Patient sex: F
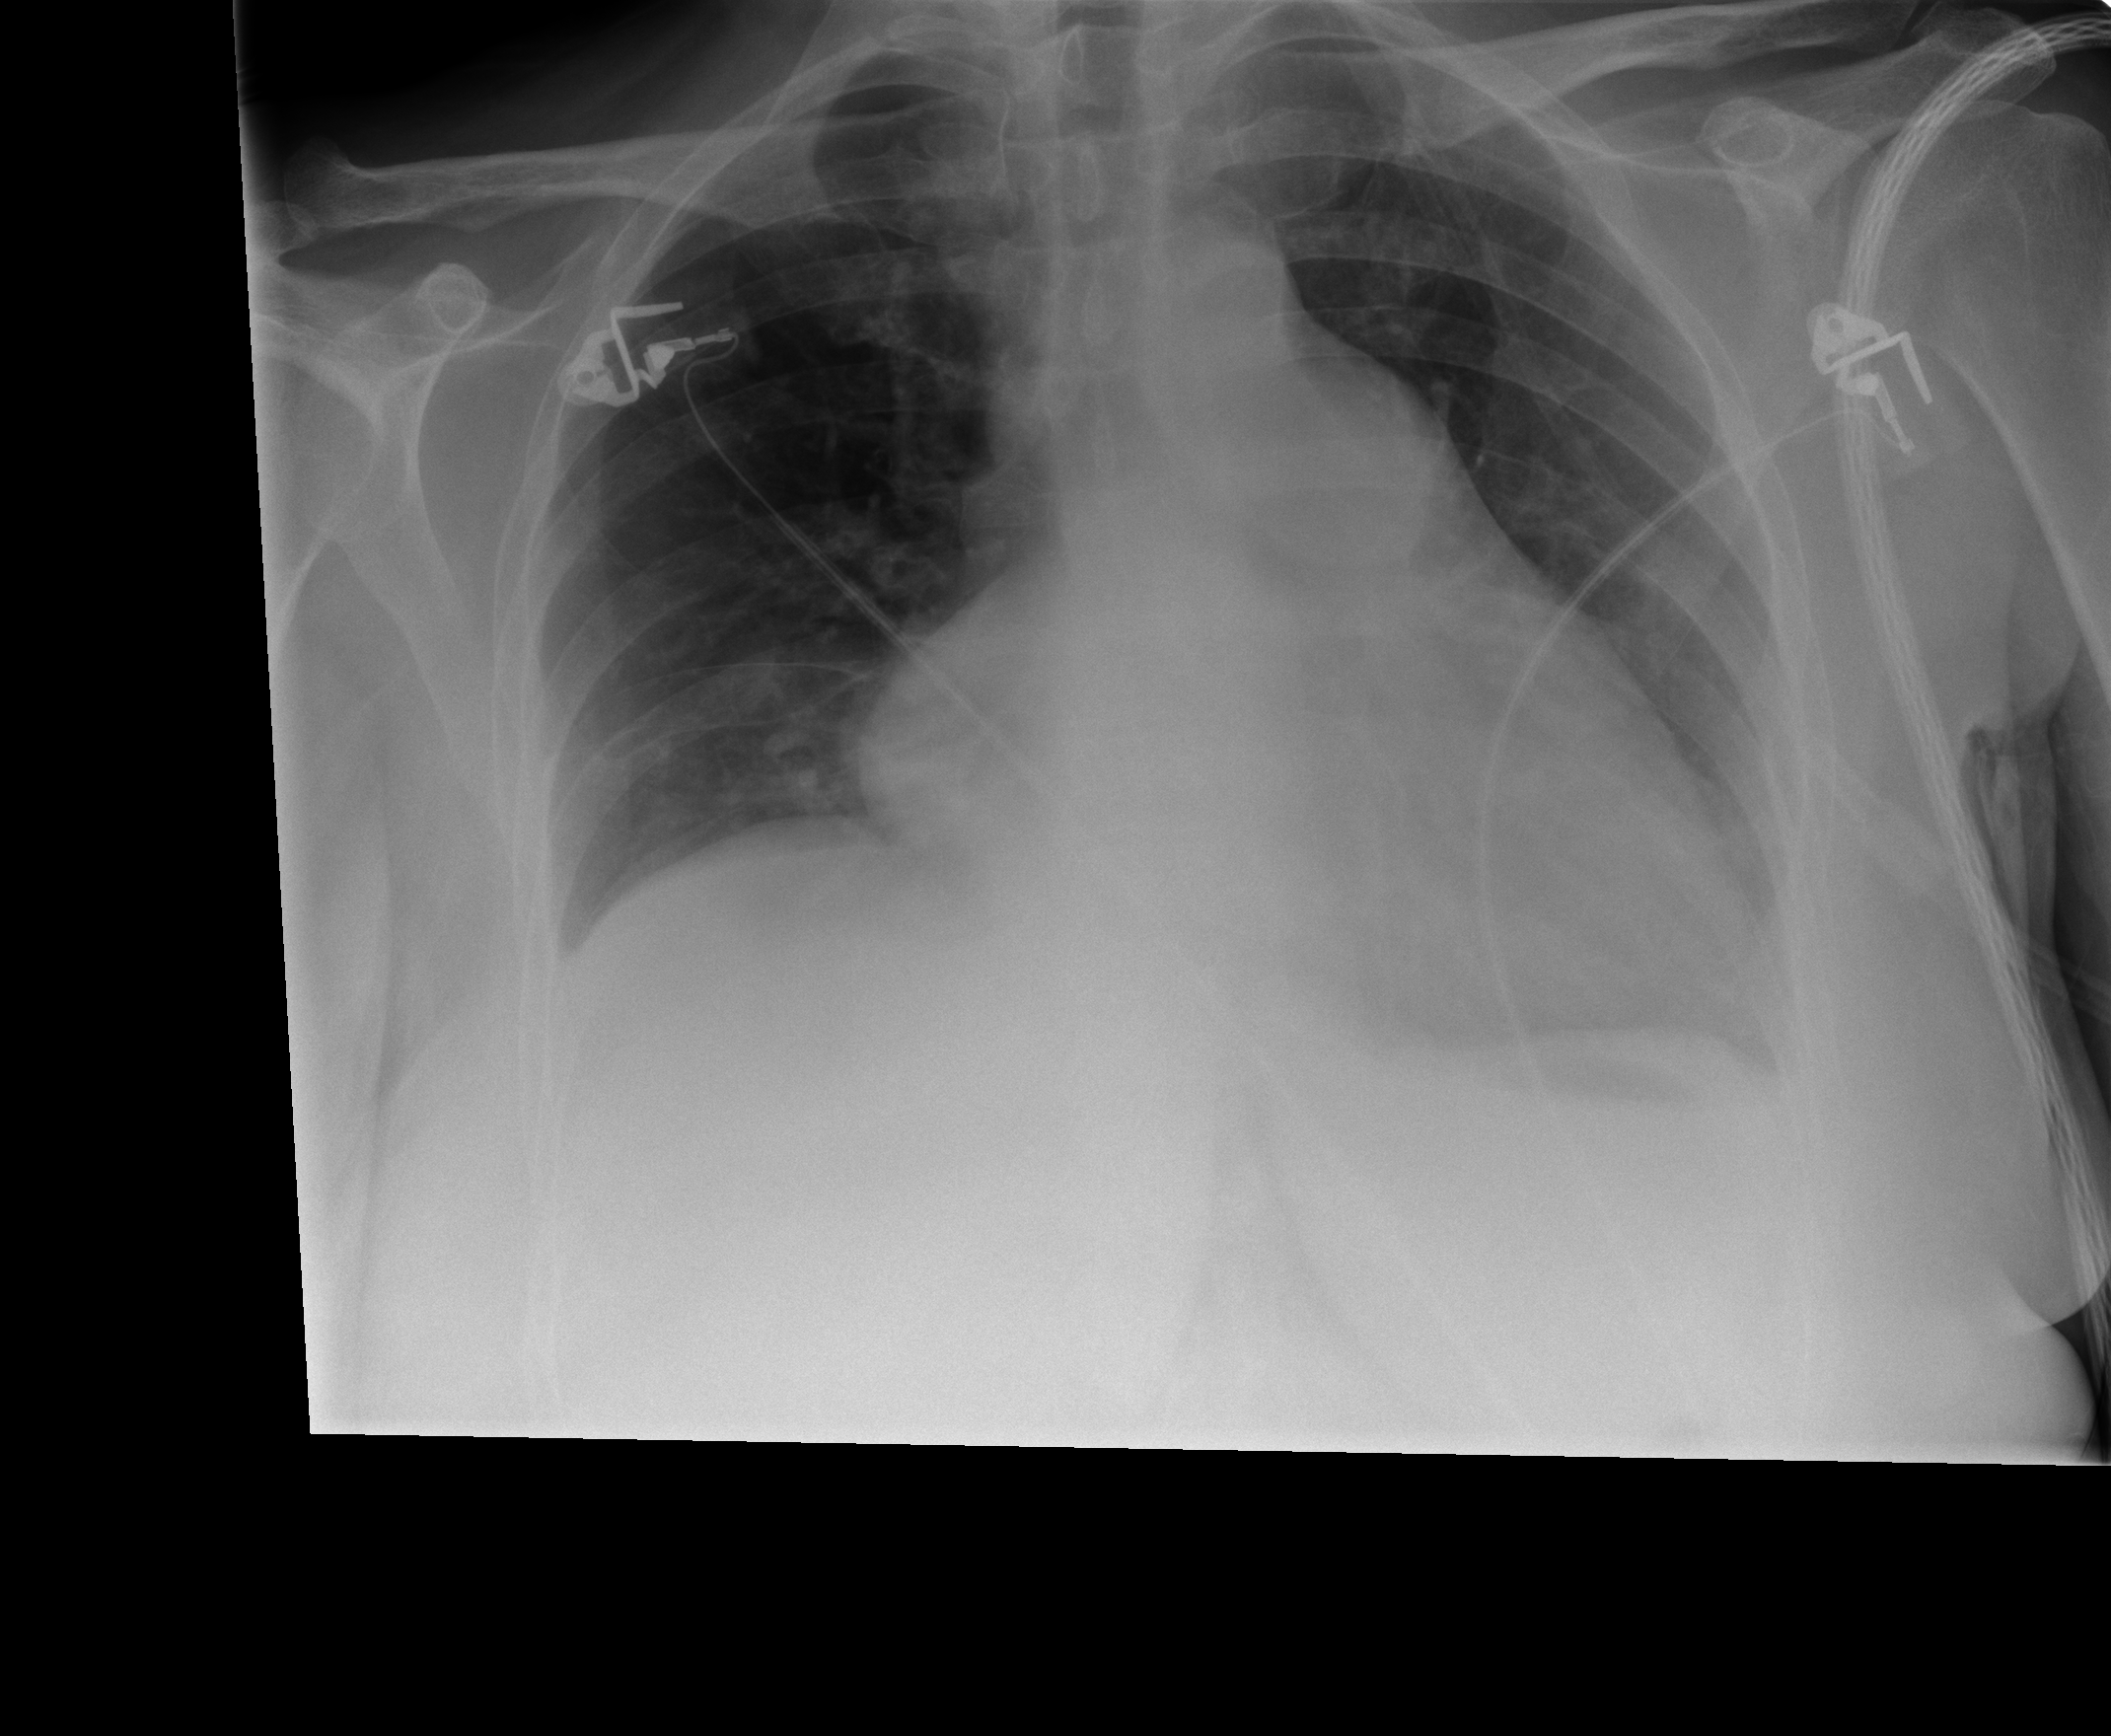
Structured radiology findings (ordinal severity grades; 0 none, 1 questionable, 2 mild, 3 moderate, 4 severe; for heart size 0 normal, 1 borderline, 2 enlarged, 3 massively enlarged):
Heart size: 2
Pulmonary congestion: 0
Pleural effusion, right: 1
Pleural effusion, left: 1
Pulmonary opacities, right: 0
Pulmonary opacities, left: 0
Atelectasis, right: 2
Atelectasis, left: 2